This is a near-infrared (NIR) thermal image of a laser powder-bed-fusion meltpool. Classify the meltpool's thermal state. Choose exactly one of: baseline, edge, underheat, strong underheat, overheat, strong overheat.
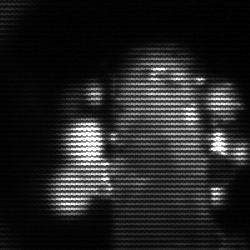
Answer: strong underheat